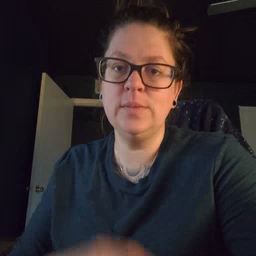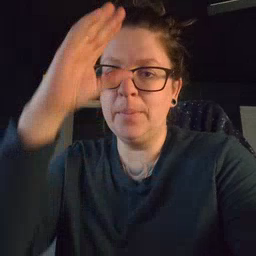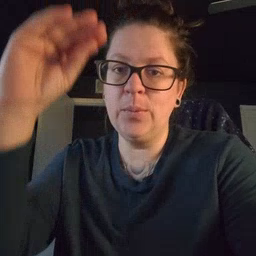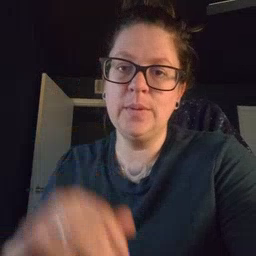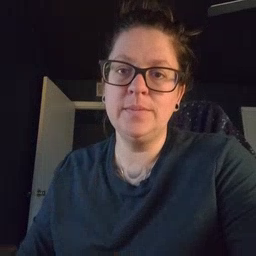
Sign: boy